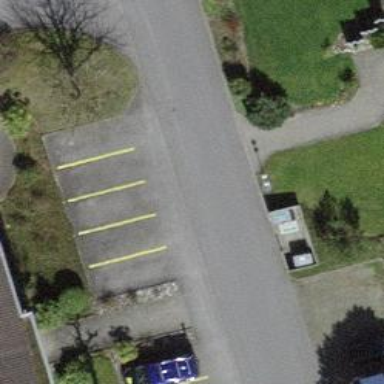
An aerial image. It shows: Kerb barrier.